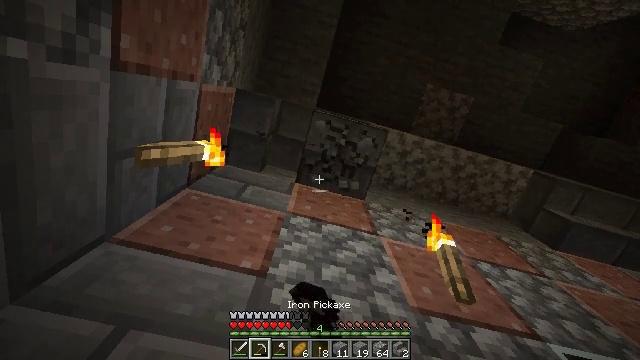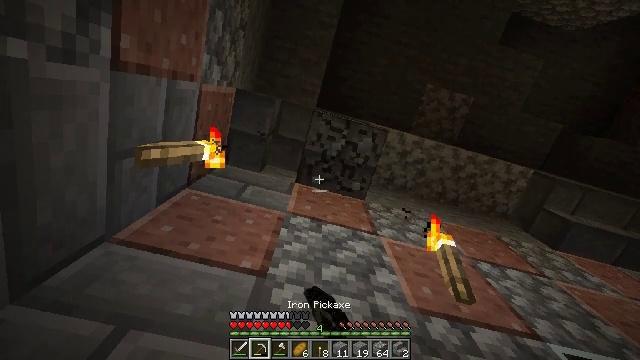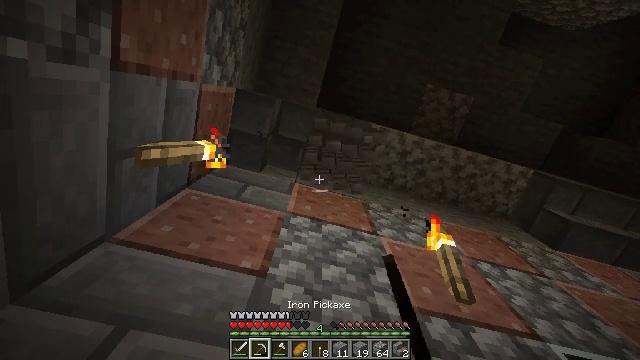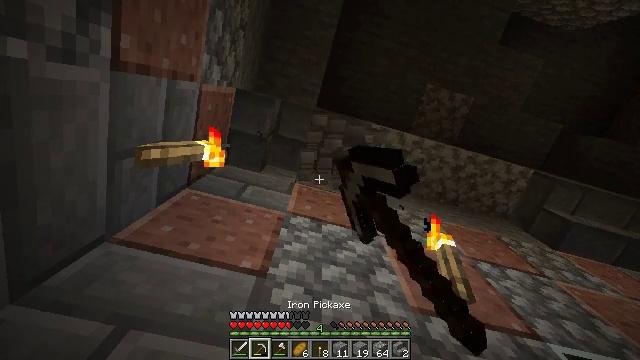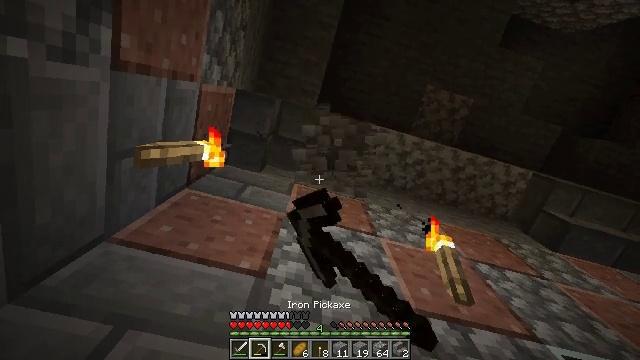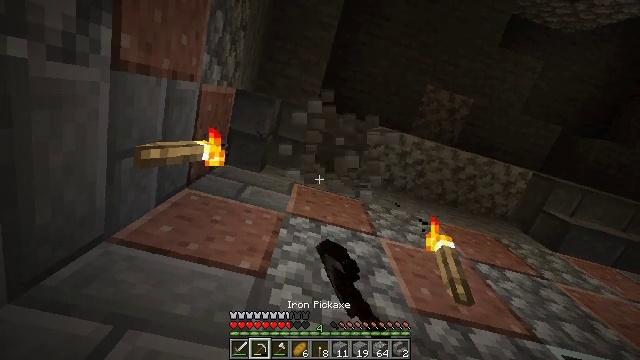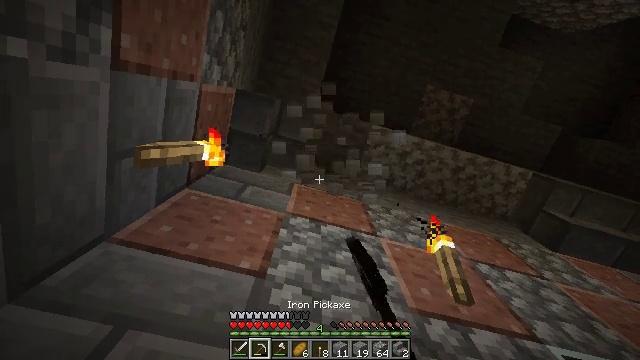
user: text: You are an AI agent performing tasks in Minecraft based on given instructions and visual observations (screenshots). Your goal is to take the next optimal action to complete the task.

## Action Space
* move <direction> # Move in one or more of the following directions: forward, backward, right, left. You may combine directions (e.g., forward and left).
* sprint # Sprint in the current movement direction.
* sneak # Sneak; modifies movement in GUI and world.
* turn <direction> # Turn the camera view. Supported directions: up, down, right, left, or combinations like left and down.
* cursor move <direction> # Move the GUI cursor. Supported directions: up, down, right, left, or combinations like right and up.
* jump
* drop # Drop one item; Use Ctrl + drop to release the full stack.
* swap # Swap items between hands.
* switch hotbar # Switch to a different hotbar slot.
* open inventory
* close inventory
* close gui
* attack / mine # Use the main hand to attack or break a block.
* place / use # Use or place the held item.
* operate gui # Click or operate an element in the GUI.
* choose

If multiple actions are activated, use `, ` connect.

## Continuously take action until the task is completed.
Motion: motion action
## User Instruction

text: Recycle the stone brick stairs from the structure.
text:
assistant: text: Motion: attack / mine
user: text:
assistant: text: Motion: attack / mine
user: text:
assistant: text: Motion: no_op
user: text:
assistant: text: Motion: no_op
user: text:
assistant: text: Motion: no_op
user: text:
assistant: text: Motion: no_op
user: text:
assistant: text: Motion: no_op